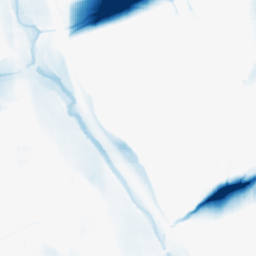
Category: morphological
Decomposition family: morphological_square
Decomposition parameters: operation: closing
size: 50
Upsampling method: fft_zeropad
Upsampling parameters: scale: 4
Upsampling scale: 4